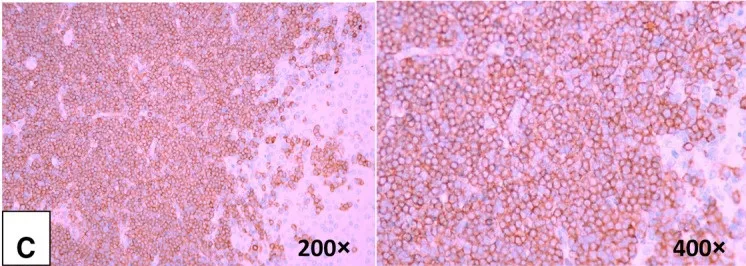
Microscopic findings of the liver confirming B-cell non-Hodgkin's lymphoma of MALT type. (C) Positive for the B-cell marker CD79alpha.
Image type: pathology (immunostaining)